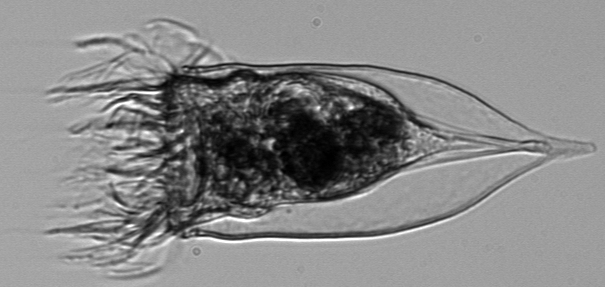
Label: Favella